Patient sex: M
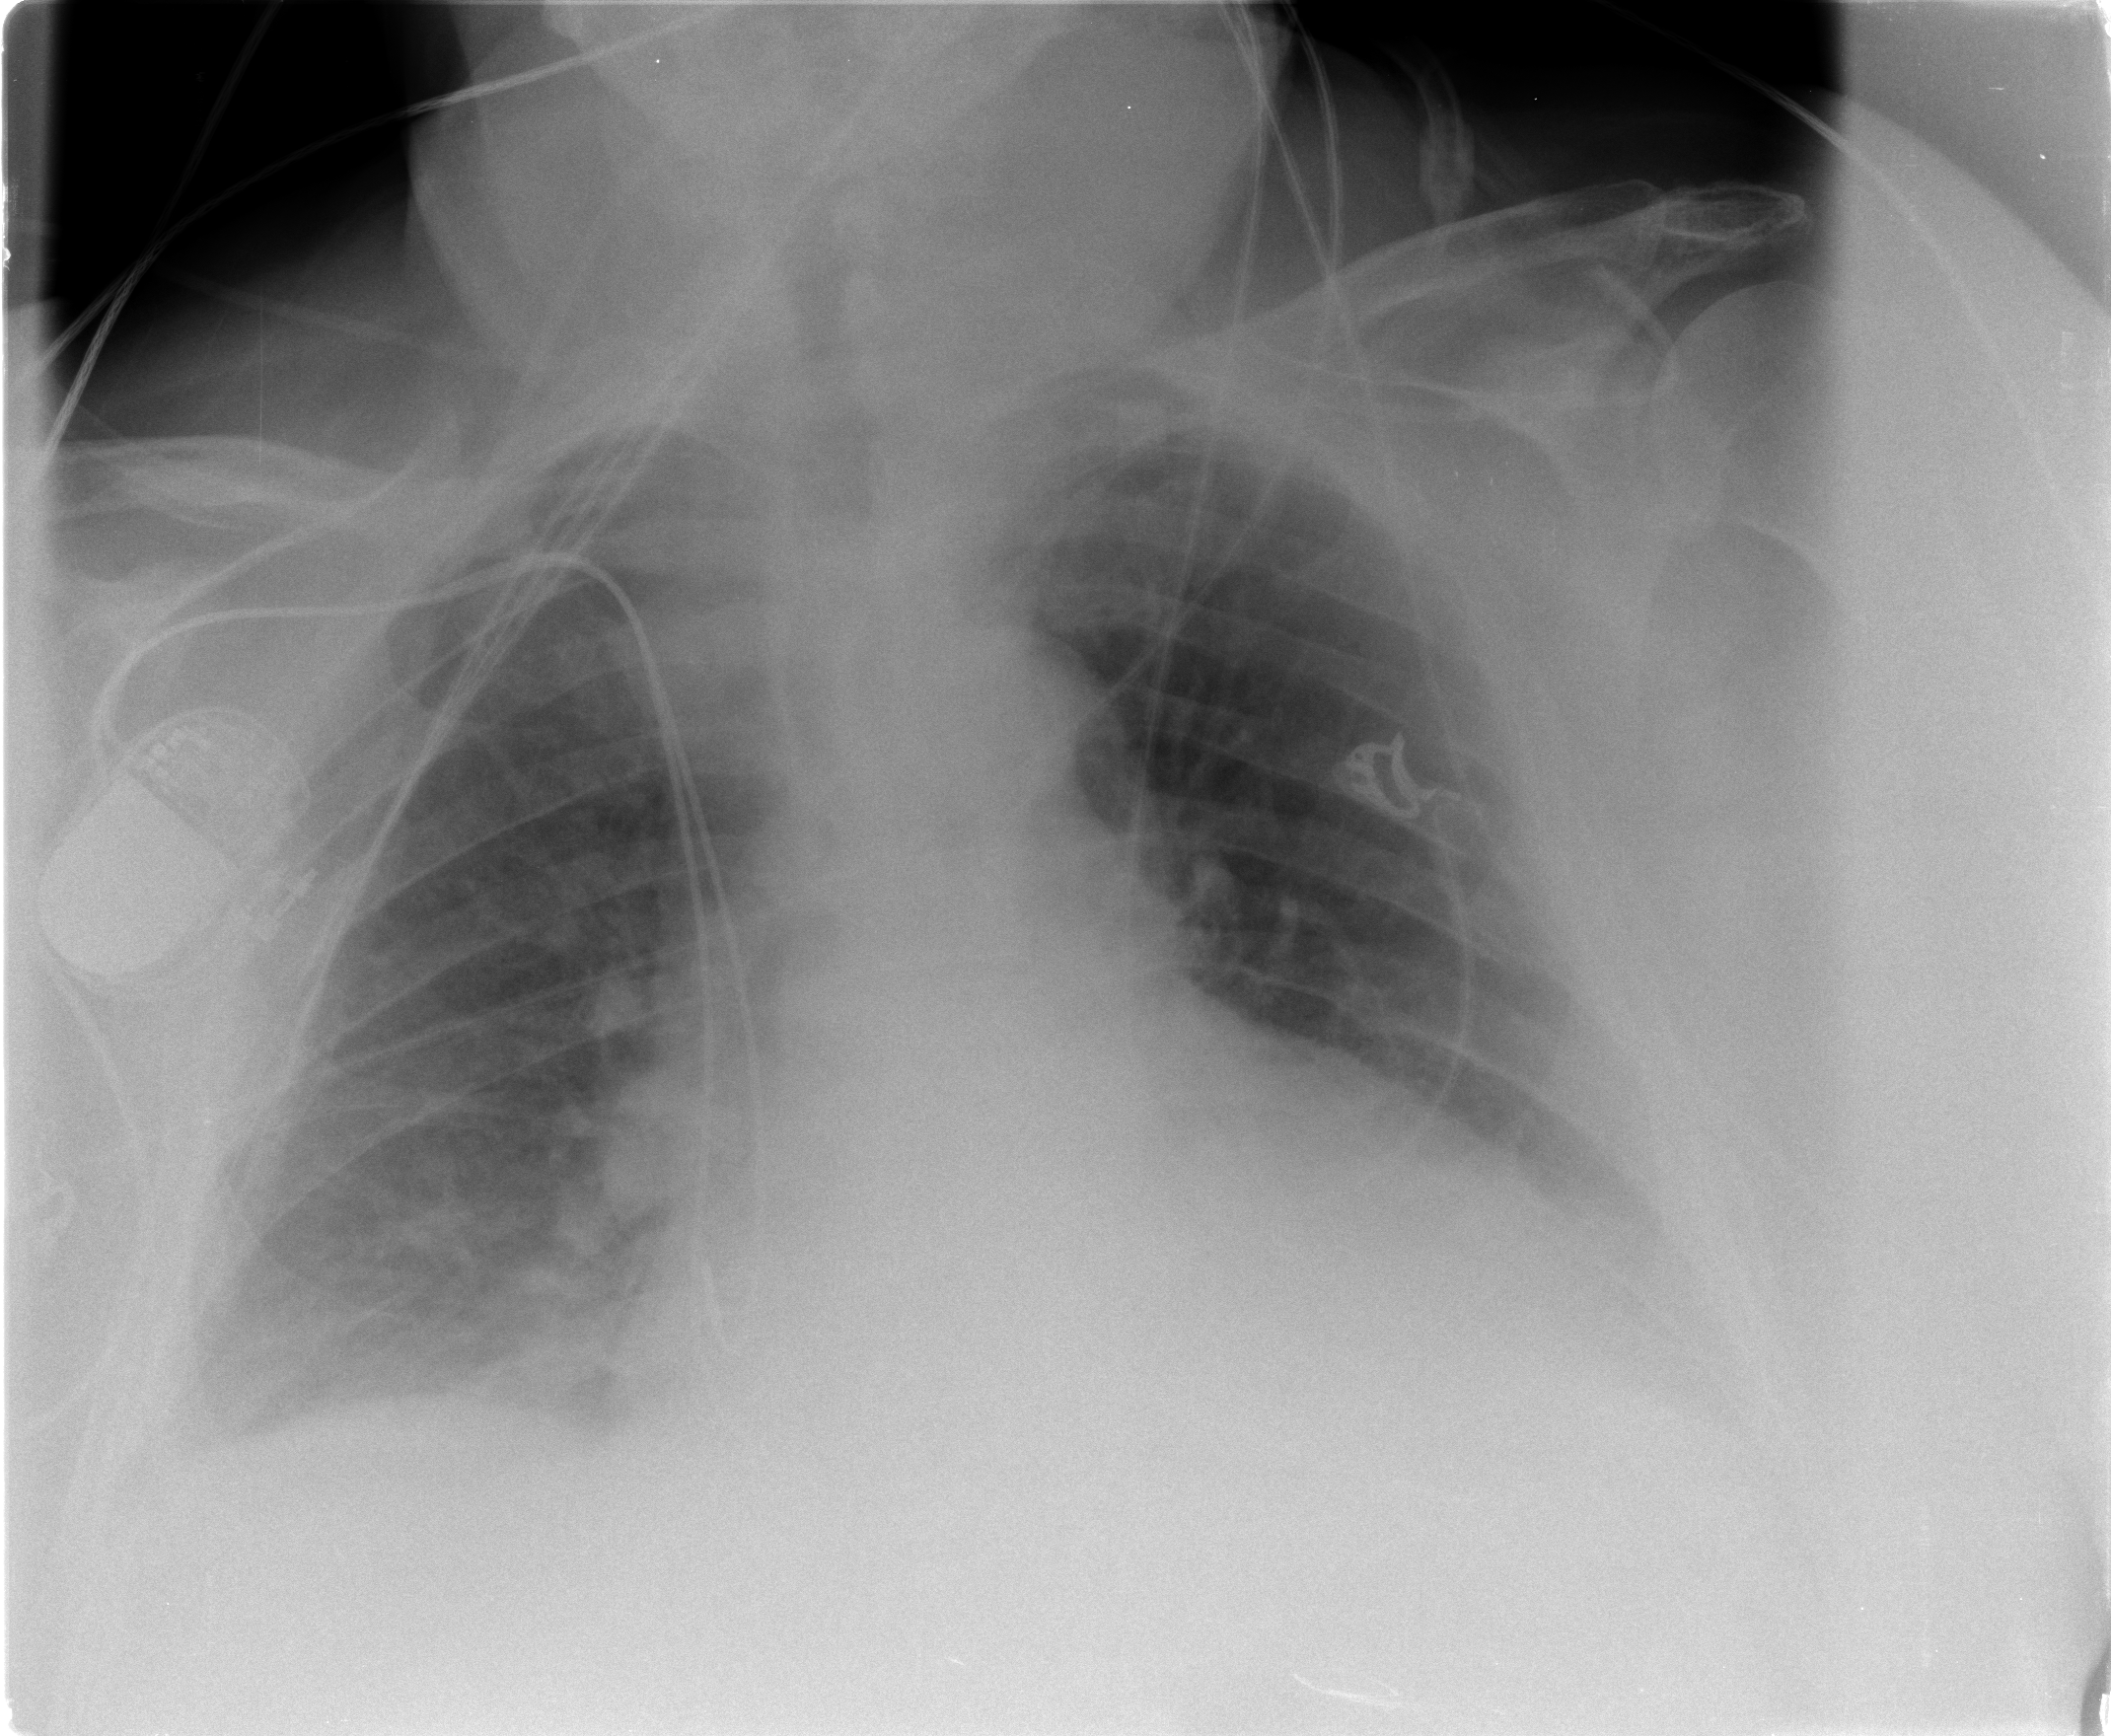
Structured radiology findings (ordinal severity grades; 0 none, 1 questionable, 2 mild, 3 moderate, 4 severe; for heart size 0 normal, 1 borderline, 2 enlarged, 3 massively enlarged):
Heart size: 3
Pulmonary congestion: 2
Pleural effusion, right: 2
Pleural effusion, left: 2
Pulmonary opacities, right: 2
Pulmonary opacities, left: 1
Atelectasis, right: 2
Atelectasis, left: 2